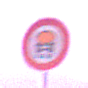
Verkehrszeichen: VerbotFahrzeugeWassergefaehrdenderLadung
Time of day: Dawn
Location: Outdoor (Nature)
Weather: PartlyCloudy
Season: NotSpecified
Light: Natural